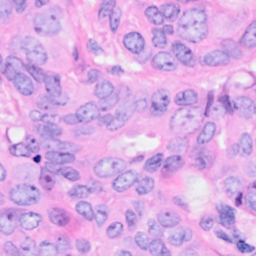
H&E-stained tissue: Breast